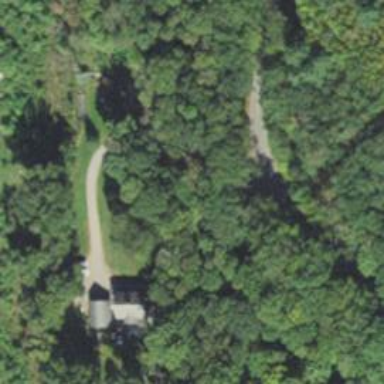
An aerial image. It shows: Residential driveway on bridge.